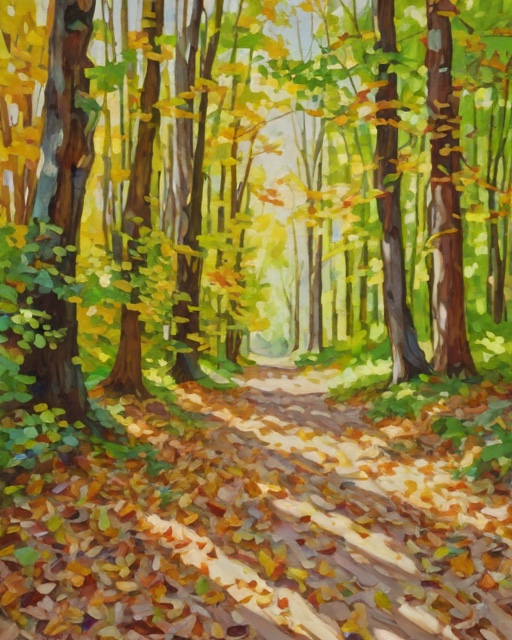
Category: Autumn